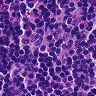
Metastatic tissue present: no